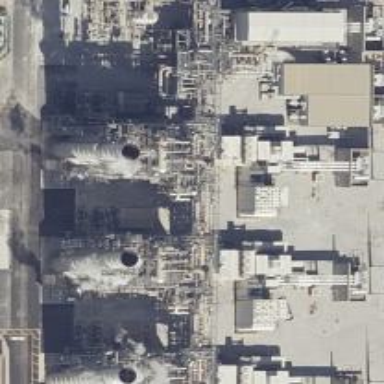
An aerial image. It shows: Gas-powered generator of combined cycle type.